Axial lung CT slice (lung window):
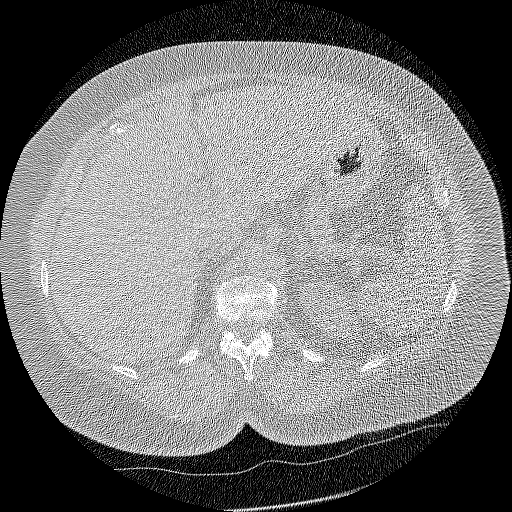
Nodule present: no